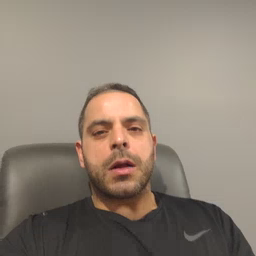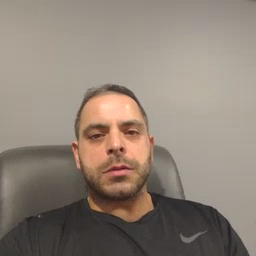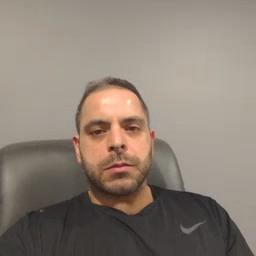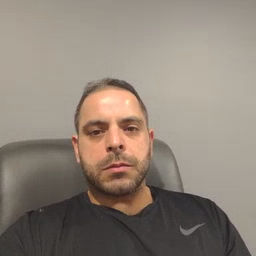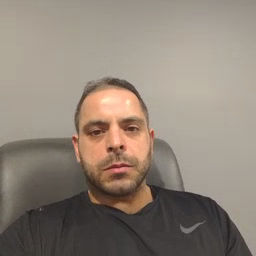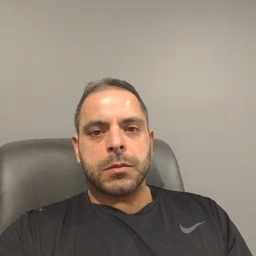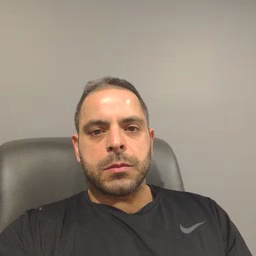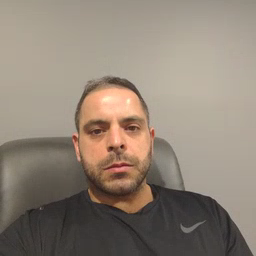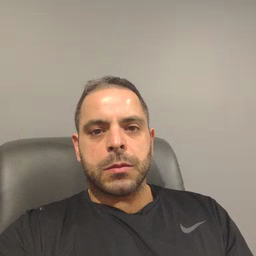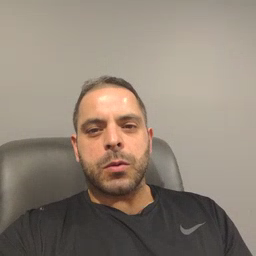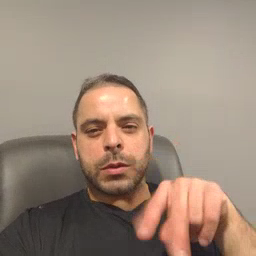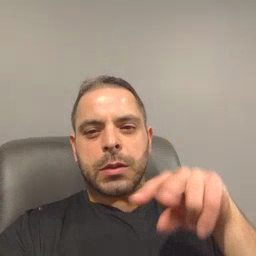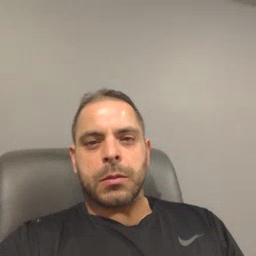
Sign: read